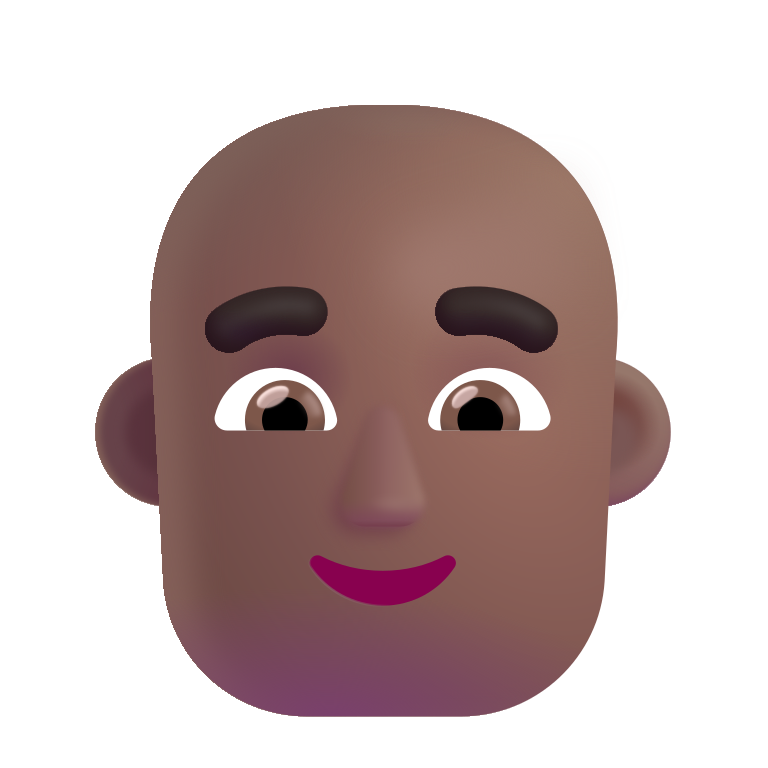
man bald color  dark